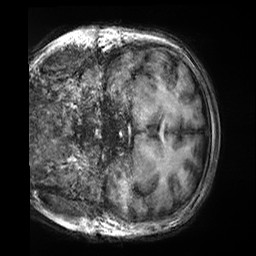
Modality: T1w
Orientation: coronal
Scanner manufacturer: siemens
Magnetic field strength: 3 T
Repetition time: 2.5 s
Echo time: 0.00299 s